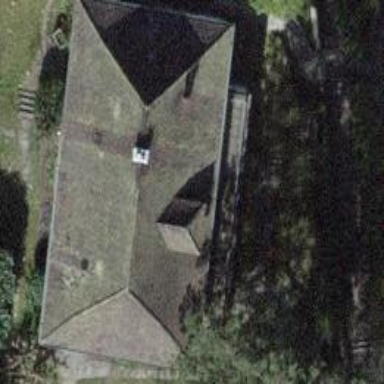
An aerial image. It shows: Detached residential building with hipped roof.